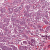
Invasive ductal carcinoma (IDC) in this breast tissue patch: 1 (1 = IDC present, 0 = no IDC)